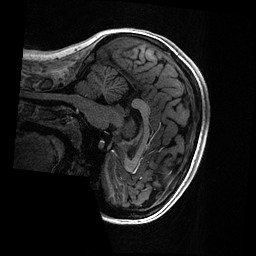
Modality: T1w
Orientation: sagittal
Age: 18
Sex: female
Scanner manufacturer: ge
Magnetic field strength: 3 T
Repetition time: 0.006952 s
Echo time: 0.00292 s